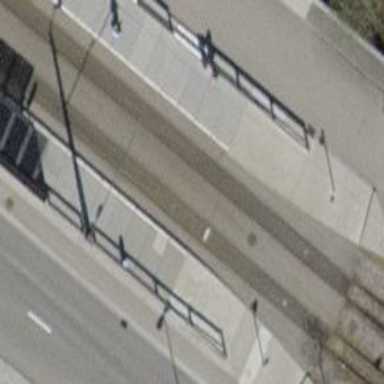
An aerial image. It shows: Tram stop for public transport.